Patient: sex M, age 69
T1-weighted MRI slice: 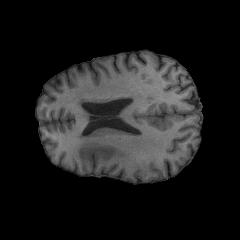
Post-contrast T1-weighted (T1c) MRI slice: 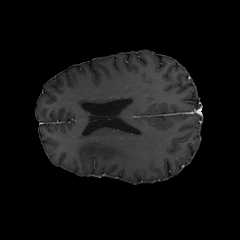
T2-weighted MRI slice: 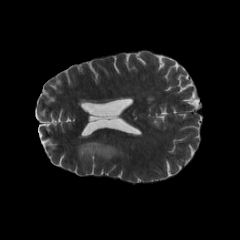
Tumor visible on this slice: yes
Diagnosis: Glioblastoma, IDH-wildtype
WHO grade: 4